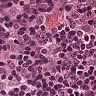
Metastatic tissue present: no